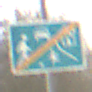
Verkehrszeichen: EndeVerkehrsberuhigterBereich
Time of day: MorningAfternoon
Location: Outdoor (Nature)
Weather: PartlyCloudy
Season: Winter
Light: Natural